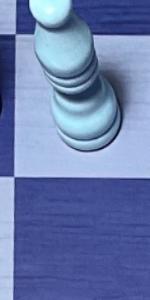
Label: Empty